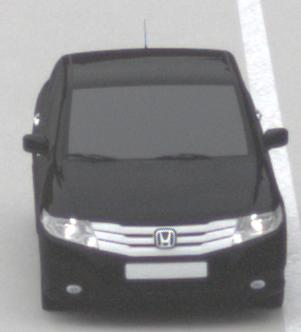
Make: Honda
Model: City
Detailed model: Gen. 6
Model produced from: 2008
Model produced until: 2013
Doors: 4
Color: black
Road condition: dry road
Daytime: midday
Contrast: low contrast